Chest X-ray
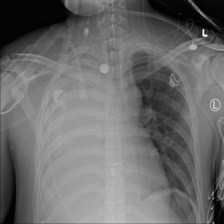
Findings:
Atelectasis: negative
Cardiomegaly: negative
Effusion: negative
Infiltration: negative
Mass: negative
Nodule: negative
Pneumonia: negative
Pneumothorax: negative
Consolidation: negative
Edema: negative
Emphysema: negative
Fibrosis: negative
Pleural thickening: negative
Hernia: negative